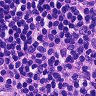
Metastatic tissue present: no